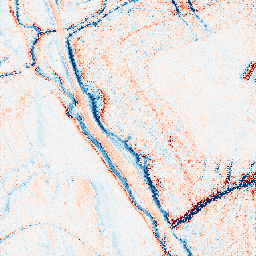
Category: classical
Decomposition family: gaussian_anisotropic
Decomposition parameters: sigma_x: 5
sigma_y: 2
Upsampling method: regularized
Upsampling parameters: scale: 2
lambda_reg: 0.1
Upsampling scale: 2